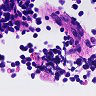
Metastatic tissue present: no